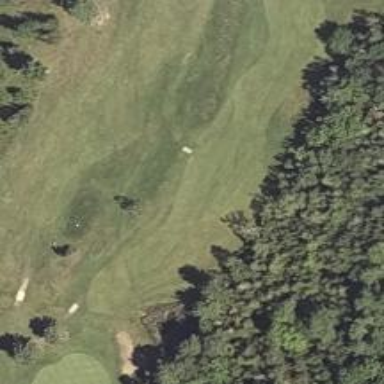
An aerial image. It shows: Grassy area designated as golf fairway.